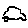
Label: car